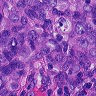
Metastatic tissue present: yes